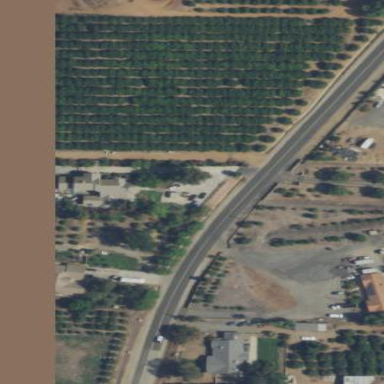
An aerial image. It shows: Orchard.